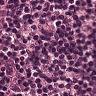
Metastatic tissue present: no